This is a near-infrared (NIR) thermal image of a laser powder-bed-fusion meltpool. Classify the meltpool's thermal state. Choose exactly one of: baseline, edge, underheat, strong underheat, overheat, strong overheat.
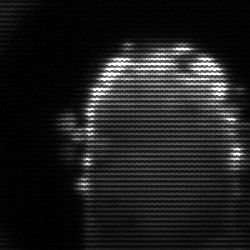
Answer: baseline